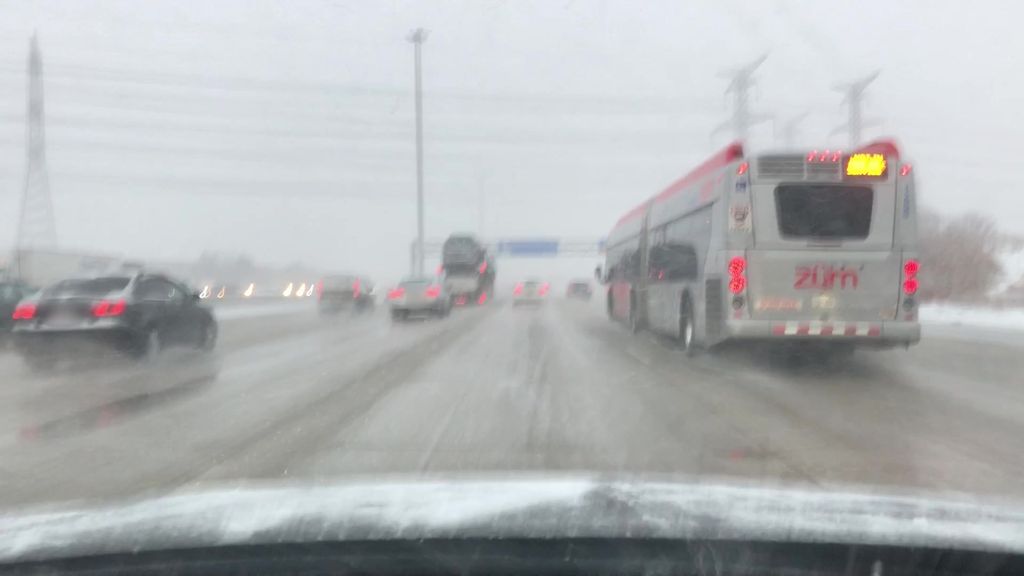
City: toronto